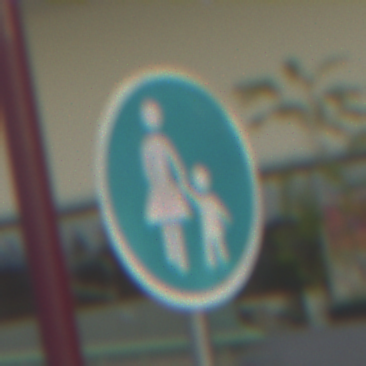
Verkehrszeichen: Gehweg
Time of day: MorningAfternoon
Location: Outdoor (Suburban)
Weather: PartlyCloudy
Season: NotSpecified
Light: Natural